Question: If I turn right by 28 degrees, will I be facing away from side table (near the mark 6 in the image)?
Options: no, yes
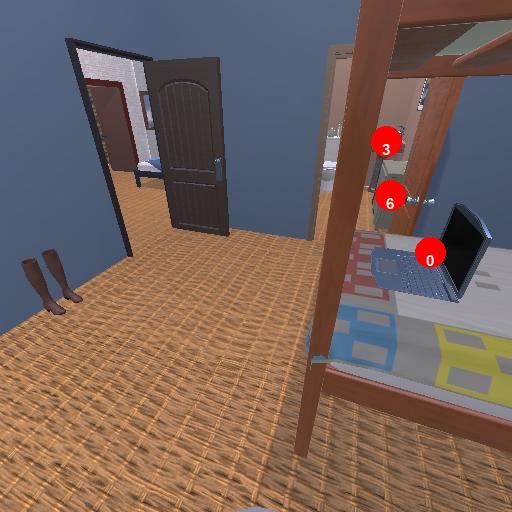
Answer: no